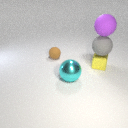
large purple rubber sphere above large gray rubber sphere